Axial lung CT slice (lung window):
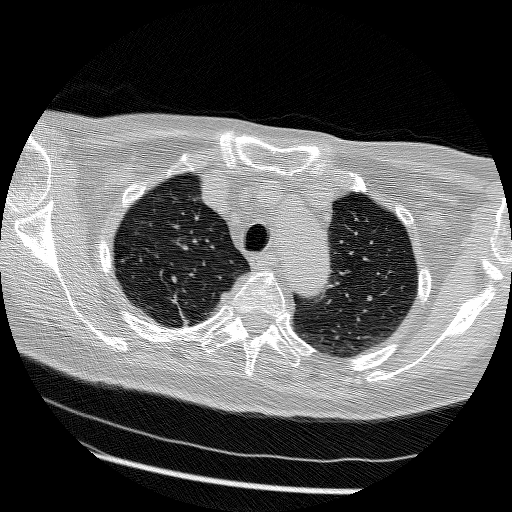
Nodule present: no